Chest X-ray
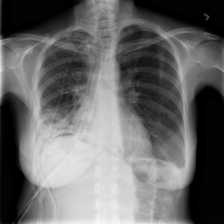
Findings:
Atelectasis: negative
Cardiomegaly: negative
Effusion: positive
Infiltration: negative
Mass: negative
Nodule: negative
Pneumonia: negative
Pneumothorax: negative
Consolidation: negative
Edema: negative
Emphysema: negative
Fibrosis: negative
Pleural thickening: negative
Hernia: negative